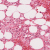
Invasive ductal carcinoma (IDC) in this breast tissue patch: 0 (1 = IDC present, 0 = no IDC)